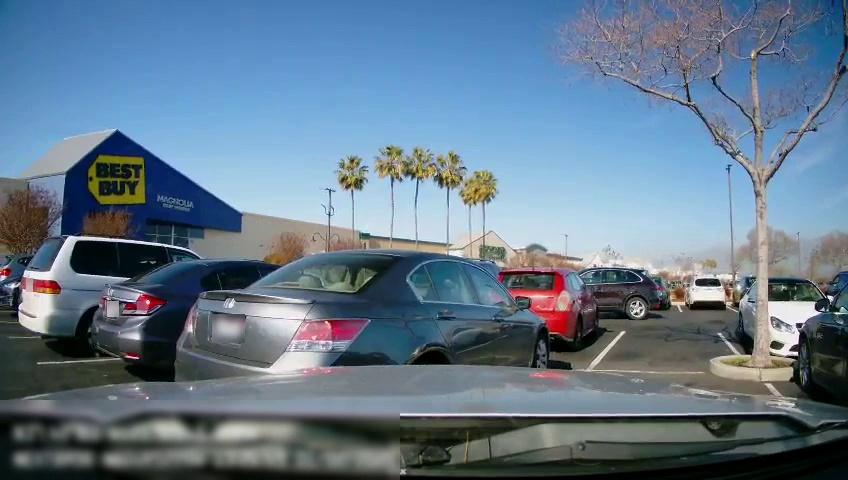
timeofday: Day
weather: Sunny
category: Drivable Space
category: Vehicles | Car
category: Vehicles | Car
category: Vehicles | SUV
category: Vehicles | Car
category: Vehicles | SUV
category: Vehicles | Car
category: Vehicles | SUV
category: Vehicles | SUV
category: Vehicles | Car
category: Vehicles | SUV
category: Vehicles | Car
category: Vehicles | Van
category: Vehicles | Car
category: Vehicles | Car